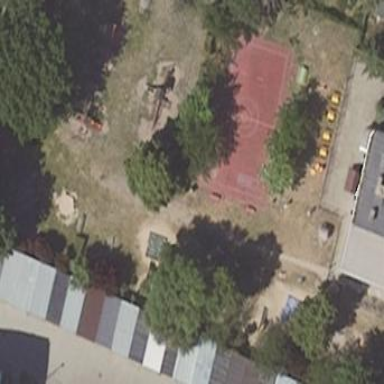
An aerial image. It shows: Playground area for leisure land.